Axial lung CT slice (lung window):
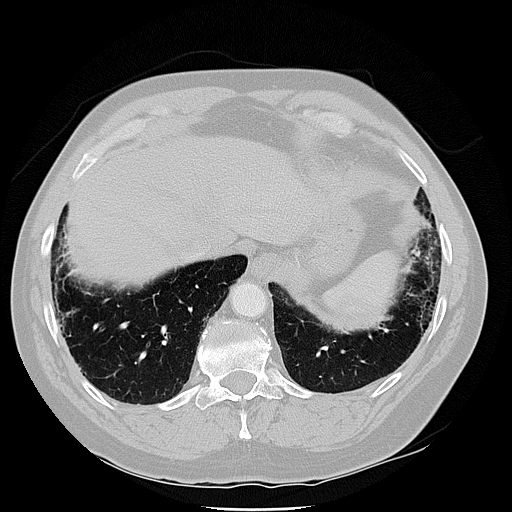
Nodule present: no